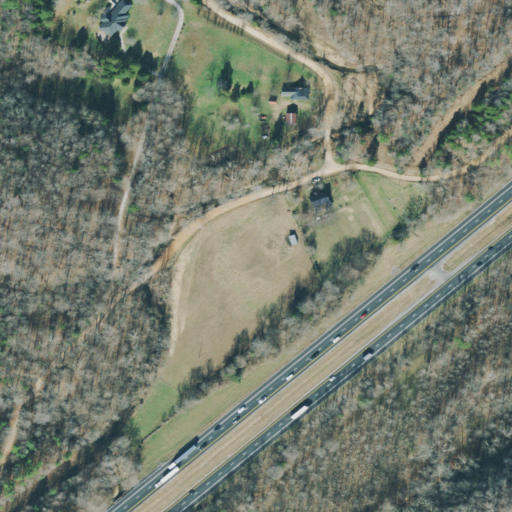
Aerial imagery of valley in Tennessee named Berryman Hollow containing deciduous forest, open development, low intensity development, mixed forest, pasture, medium intensity development, and evergreen forest